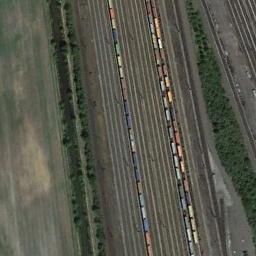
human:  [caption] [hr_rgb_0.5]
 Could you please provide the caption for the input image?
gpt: These railways have some trains of different colors on the tracks .

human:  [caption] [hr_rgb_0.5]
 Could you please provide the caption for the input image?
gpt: There are many trains on the railway .

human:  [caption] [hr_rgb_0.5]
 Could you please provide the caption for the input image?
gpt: There are more than ten parallel railway lines in the picture .

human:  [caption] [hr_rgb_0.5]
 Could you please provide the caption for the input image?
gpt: The railway is next to some trees and grass .

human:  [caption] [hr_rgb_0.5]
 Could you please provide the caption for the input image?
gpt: There are green bushes and a green meadow beside the railway .